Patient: sex F, age 55
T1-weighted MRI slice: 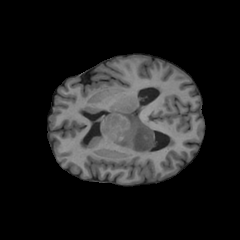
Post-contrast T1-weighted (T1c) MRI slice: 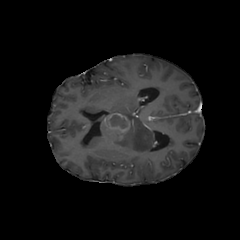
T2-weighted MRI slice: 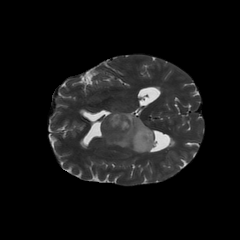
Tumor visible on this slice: yes
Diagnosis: Glioblastoma, IDH-wildtype
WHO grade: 4